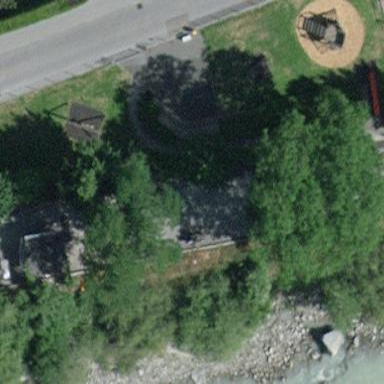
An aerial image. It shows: Playground area for leisure activities on the land.